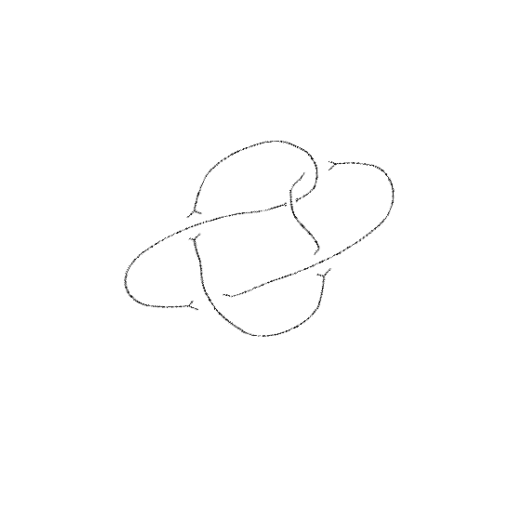
Crossing number: 5